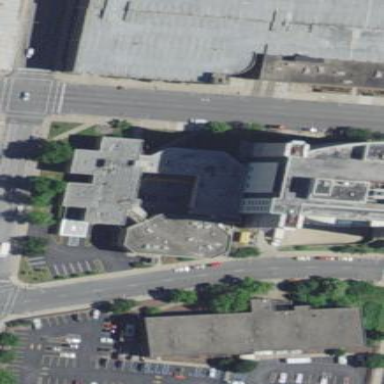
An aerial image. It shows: Office building serving as courthouse.